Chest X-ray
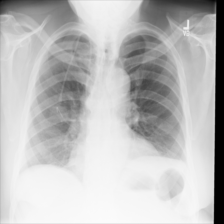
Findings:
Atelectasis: positive
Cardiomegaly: negative
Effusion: negative
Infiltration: negative
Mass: negative
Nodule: negative
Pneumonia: negative
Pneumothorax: negative
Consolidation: negative
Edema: negative
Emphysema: positive
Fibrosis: negative
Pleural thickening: negative
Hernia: negative